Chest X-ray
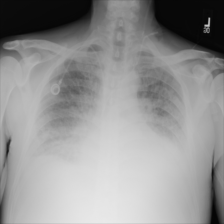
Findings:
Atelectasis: negative
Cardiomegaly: negative
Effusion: negative
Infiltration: positive
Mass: negative
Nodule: negative
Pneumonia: negative
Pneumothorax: negative
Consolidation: negative
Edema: negative
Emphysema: negative
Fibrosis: negative
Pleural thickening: negative
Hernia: negative